Interaction volume radius: 5 \u00c5
Interaction volume height: 20 \u00c5
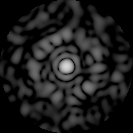
Disorder parameter: 0.8505